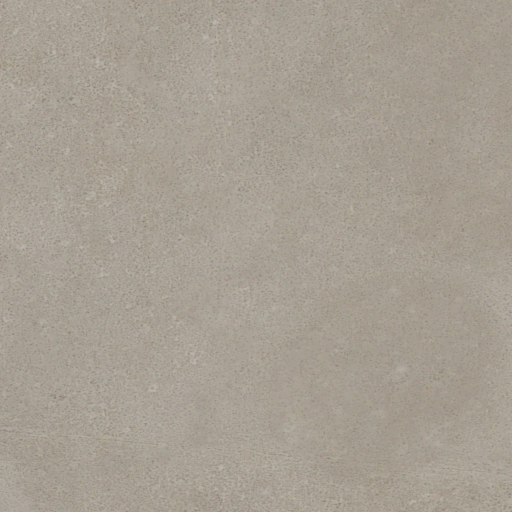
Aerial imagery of plain(s) in Oregon named Rincon Flat containing only shrub